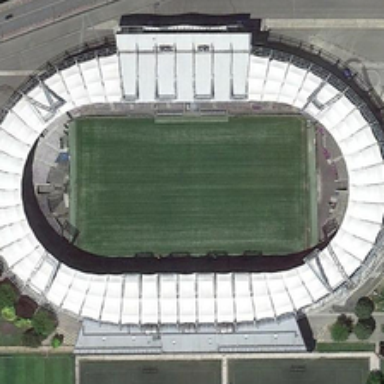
The oval playground with a white ceiling is next one road and fou1 football fields .